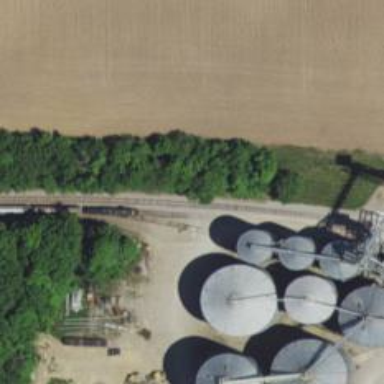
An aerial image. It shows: Railway siding.